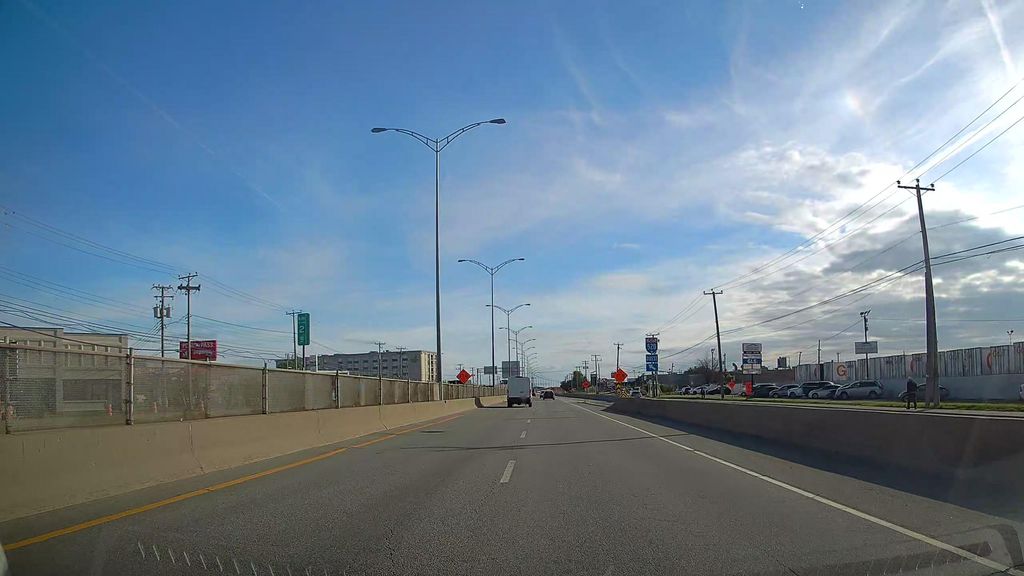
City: montreal